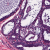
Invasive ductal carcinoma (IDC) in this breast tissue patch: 0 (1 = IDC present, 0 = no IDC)